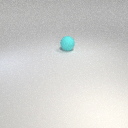
large cyan rubber sphere